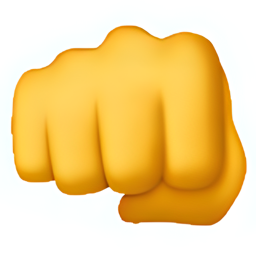
Name: fisted hand sign
Emoji: 👊
Group: People & Body
Sub-group: hand-fingers-closed